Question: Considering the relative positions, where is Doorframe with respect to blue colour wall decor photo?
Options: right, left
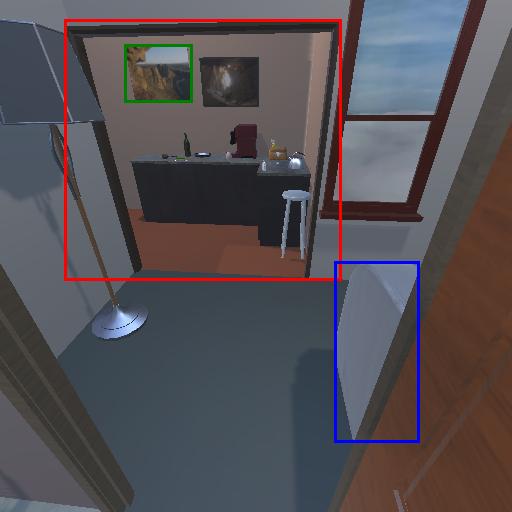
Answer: right